Question: I'm making a game using ActionScript 3.0 and the 2D game library FlashPunk.
I can't compile my program without getting these errors:
'''
1086 Syntax Error: expecting semicolon before name.
1093 Syntax Error
1093 Syntax Error
1093 Syntax Error
'''
Here's a screenshot showing them in Flash Builder:

All the files check out OK. None of them have little red X's to imply that's where the error is coming from. I really don't know where these errors are or how to debug them.
Anyone know how to debug this? Thanks in advance.
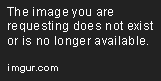
Answer: It doesn't look like you have any syntax errors in your code.
But: If you copied and pasted any code from the internet, or from a Word document, or from a TextField in the Flash IDE, or if this class was written on a Windows system and you're editing on the Mac, or if anything similar is true, you might have problems with invisible 'null' characters. Try to search for '' (check regular expressions) and replace-all with an empty string.
If nothing else helps, re-type your entire class from scratch - invisible stuff might still be in there.
Edit:
To clarify: The invisible null character is read as an EOF (end-of-file) and this causes your compilation to fail. This is also why the error codes seem to make no sense.
I get these errors every time I paste text copied from TextFields in the Flash IDE, no matter what the text and/or font formatting is.